Interaction volume radius: 5 \u00c5
Interaction volume height: 10 \u00c5
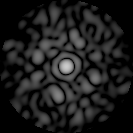
Disorder parameter: 0.8191